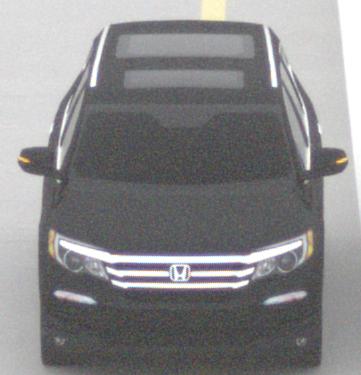
Make: Honda
Model: Pilot
Detailed model: 3
Model produced from: 2015
Model produced until: 2022
Doors: 5
Color: black
Road condition: dry road
Daytime: midday
Contrast: low contrast